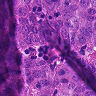
Metastatic tissue present: yes